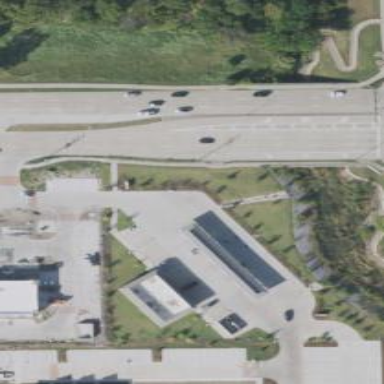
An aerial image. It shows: Primary highway with separate sidewalk.